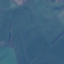
Land use / land cover: Pasture